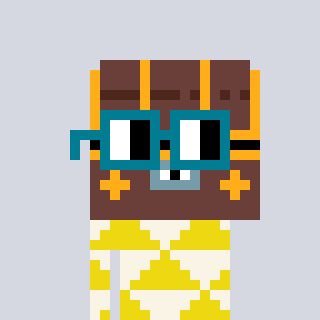
a pixel art character with square dark green glasses, a treasure chest-shaped head and a yellow-colored body on a cool background